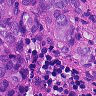
Metastatic tissue present: yes